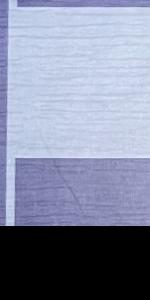
Label: Empty